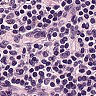
Metastatic tissue present: no